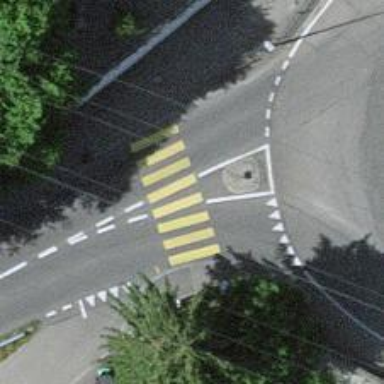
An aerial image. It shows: Uncontrolled crossing with central island on the road.